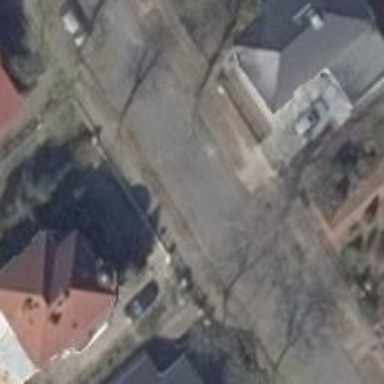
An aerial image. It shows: Residential building with hipped roof.